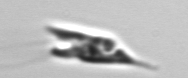
Label: Chrysochromulina_lanceolata